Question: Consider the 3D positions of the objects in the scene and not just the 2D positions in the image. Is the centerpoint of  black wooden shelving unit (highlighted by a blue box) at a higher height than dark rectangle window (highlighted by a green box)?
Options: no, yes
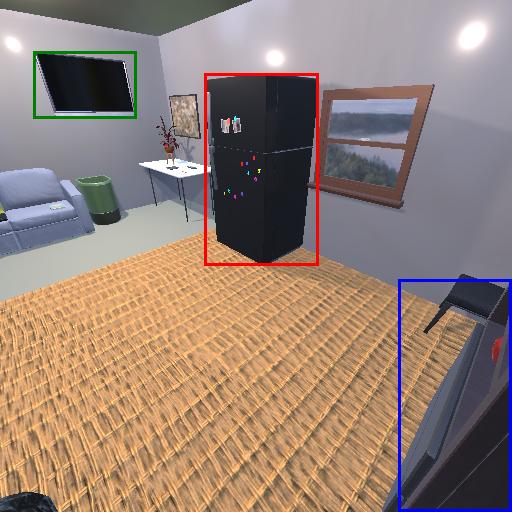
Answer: no